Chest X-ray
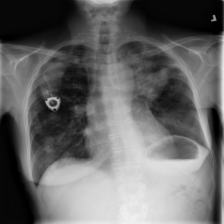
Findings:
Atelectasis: negative
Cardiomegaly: negative
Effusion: negative
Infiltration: negative
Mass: negative
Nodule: negative
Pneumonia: negative
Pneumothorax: negative
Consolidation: negative
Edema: negative
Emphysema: negative
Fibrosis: negative
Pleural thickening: negative
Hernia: negative